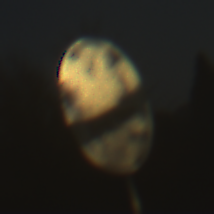
Verkehrszeichen: EndeUeberholverbotKraftfahrzeuge
Umgebung: Outdoor, Nature
Tageszeit: SunriseSunset
Wetter: Clear
Licht: Natural
Jahreszeit: NotSpecified
Kontrast: HighContrast